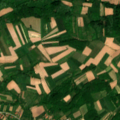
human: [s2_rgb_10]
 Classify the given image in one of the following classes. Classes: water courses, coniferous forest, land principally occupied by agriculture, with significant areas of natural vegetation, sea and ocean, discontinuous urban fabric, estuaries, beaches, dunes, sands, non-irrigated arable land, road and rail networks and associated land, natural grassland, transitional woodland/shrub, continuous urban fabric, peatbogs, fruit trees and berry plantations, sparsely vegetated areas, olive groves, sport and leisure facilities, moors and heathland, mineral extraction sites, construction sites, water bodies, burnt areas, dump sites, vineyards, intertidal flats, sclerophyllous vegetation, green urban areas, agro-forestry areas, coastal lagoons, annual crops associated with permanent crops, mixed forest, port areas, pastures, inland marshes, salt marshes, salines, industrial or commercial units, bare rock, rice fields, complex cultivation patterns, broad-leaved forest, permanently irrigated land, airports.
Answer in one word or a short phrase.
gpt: discontinuous urban fabric, non-irrigated arable land, complex cultivation patterns, land principally occupied by agriculture, with significant areas of natural vegetation